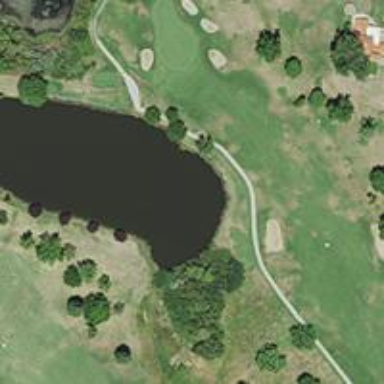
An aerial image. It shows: Grassy area designated as golf fairway.